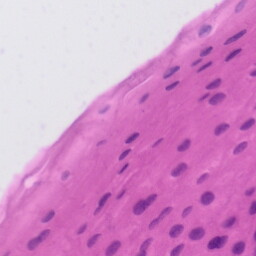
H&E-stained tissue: Tonsil